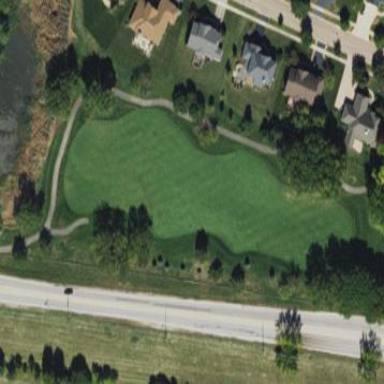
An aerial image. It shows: Golf fairway surrounded by grass.